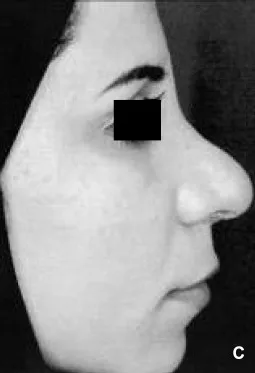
Rt) Post operative profile view after second surgery and augmentation by iliac bone graft.
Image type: medical_photograph (skin_photograph)